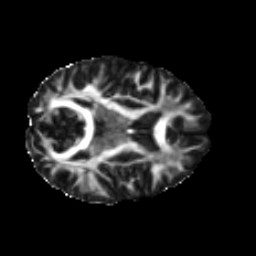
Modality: FA
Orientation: axial
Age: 26
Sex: female
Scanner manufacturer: ge
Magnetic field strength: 3 T
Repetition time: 7.8 s
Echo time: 0.0606 s